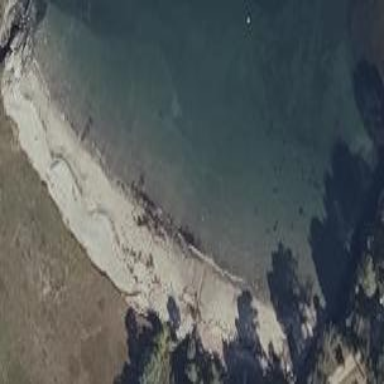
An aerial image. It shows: Beautiful beach with natural surroundings.